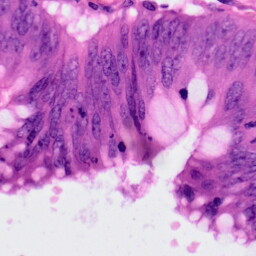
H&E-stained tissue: Colon